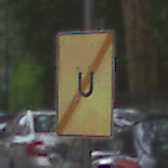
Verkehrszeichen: EndeUmleitung
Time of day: MorningAfternoon
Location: Outdoor (Urban)
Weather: Overcast
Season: NotSpecified
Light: Natural